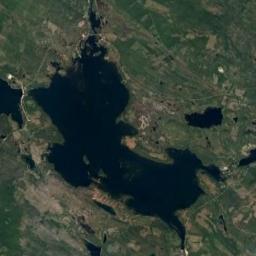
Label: lake